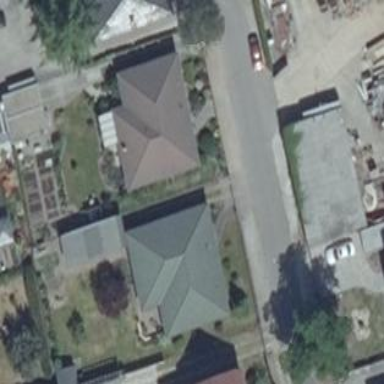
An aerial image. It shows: Detached building with hipped roof shape.